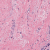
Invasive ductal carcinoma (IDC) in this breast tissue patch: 1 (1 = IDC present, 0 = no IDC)